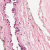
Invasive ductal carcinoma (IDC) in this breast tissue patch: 0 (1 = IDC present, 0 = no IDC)